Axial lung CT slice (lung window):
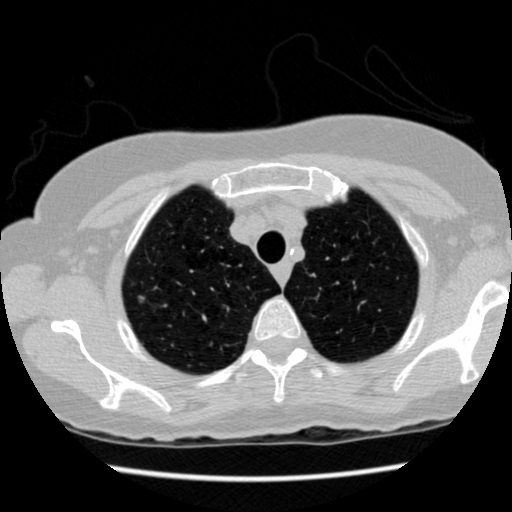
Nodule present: yes
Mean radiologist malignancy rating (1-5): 2.75